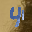
Label: 4